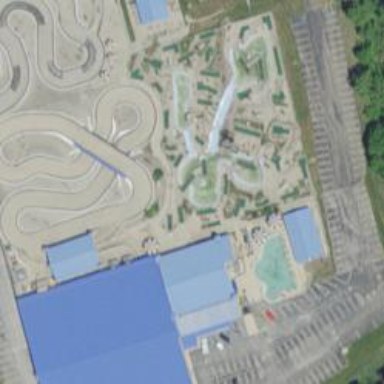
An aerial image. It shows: Karting raceway bridge.